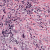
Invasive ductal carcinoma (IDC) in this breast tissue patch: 1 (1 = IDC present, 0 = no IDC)